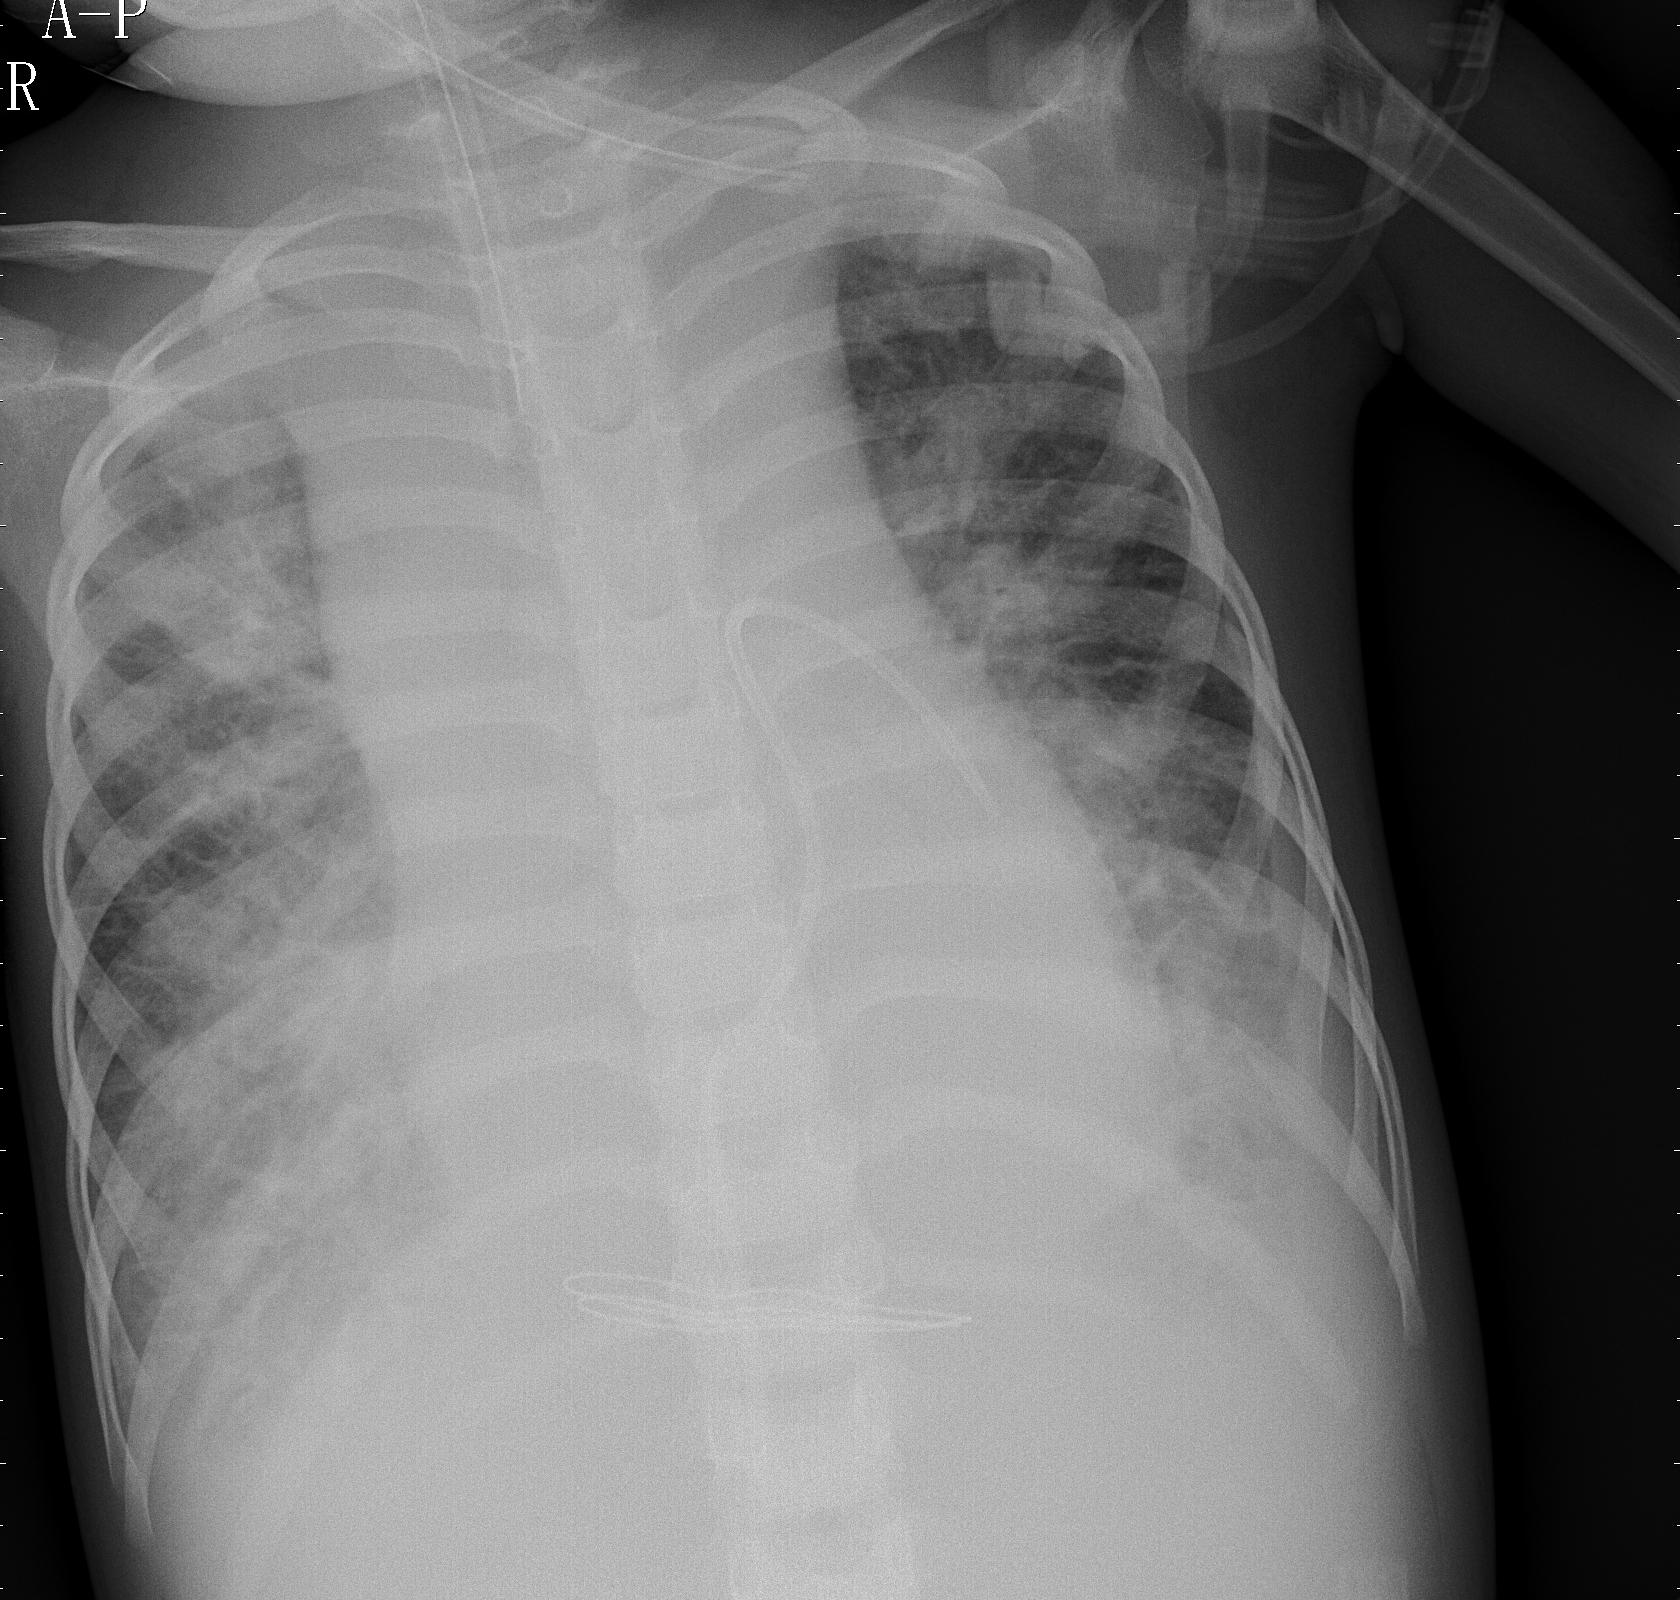
Diagnosis: PNEUMONIA